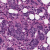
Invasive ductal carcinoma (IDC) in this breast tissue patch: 1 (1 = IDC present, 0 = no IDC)